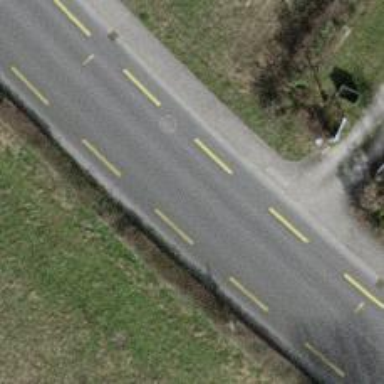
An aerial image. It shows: Tertiary road with asphalt surface and designated cycle lane.